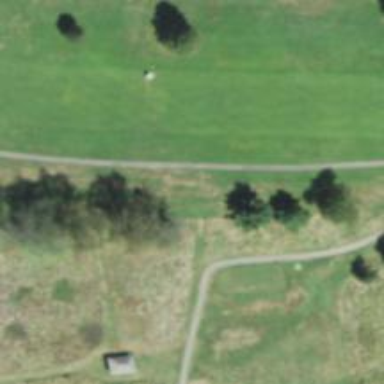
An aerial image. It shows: Path for both road and golf.